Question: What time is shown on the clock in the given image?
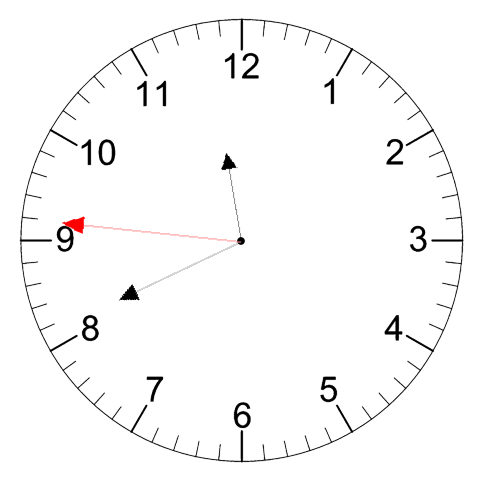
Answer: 11:40:46